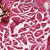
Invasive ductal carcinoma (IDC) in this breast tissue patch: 0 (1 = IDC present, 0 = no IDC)